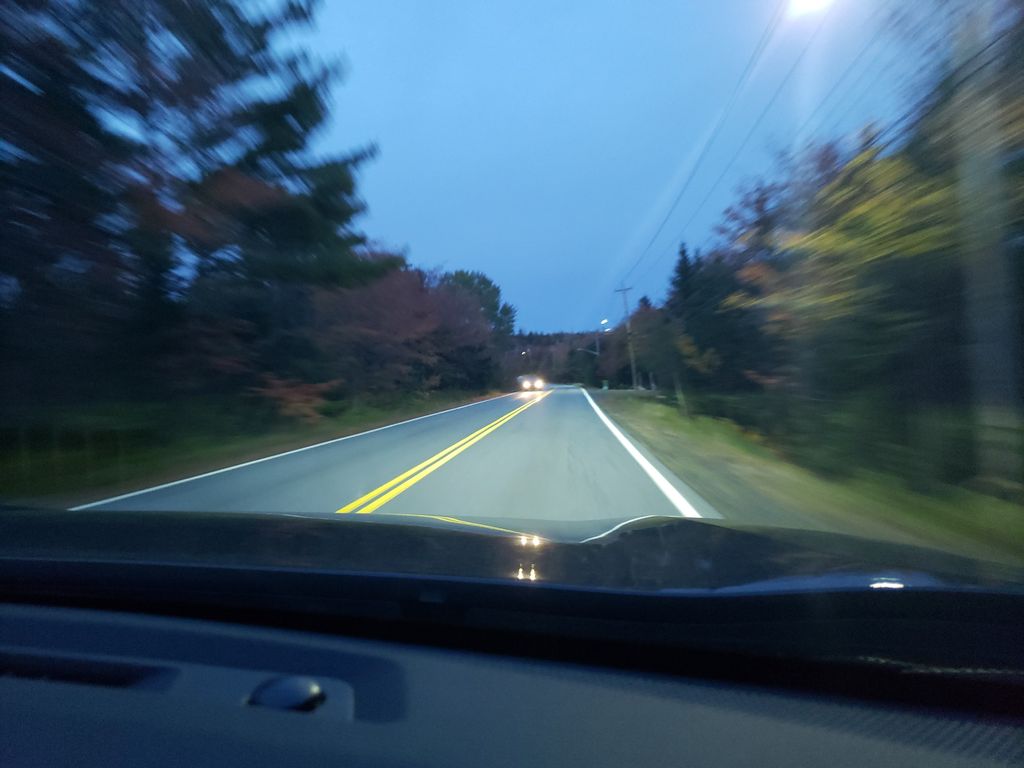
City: halifax